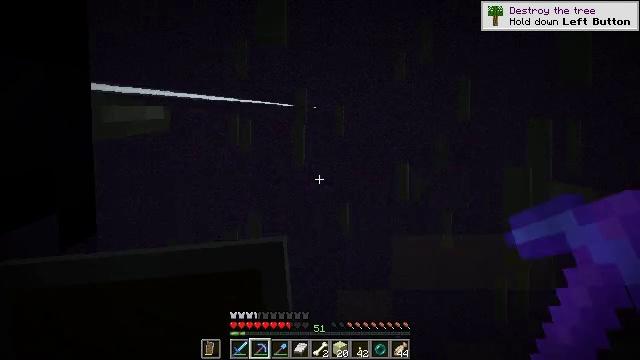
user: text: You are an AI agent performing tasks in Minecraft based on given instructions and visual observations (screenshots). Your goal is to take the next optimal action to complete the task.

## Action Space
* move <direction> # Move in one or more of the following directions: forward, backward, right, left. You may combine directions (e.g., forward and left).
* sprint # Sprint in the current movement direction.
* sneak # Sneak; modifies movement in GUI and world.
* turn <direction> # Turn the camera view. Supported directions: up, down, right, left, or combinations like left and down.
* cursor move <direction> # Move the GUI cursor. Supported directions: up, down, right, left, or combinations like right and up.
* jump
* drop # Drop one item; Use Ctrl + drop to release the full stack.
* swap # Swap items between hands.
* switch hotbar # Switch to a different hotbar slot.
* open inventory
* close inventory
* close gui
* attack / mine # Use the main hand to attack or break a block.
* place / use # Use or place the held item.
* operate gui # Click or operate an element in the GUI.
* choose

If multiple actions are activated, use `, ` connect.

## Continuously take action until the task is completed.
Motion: motion action
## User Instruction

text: Collect iron bars by breaking them.
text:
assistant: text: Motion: no_op